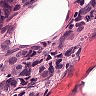
Metastatic tissue present: yes